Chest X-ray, AP view. Patient: 66 years old, sex M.
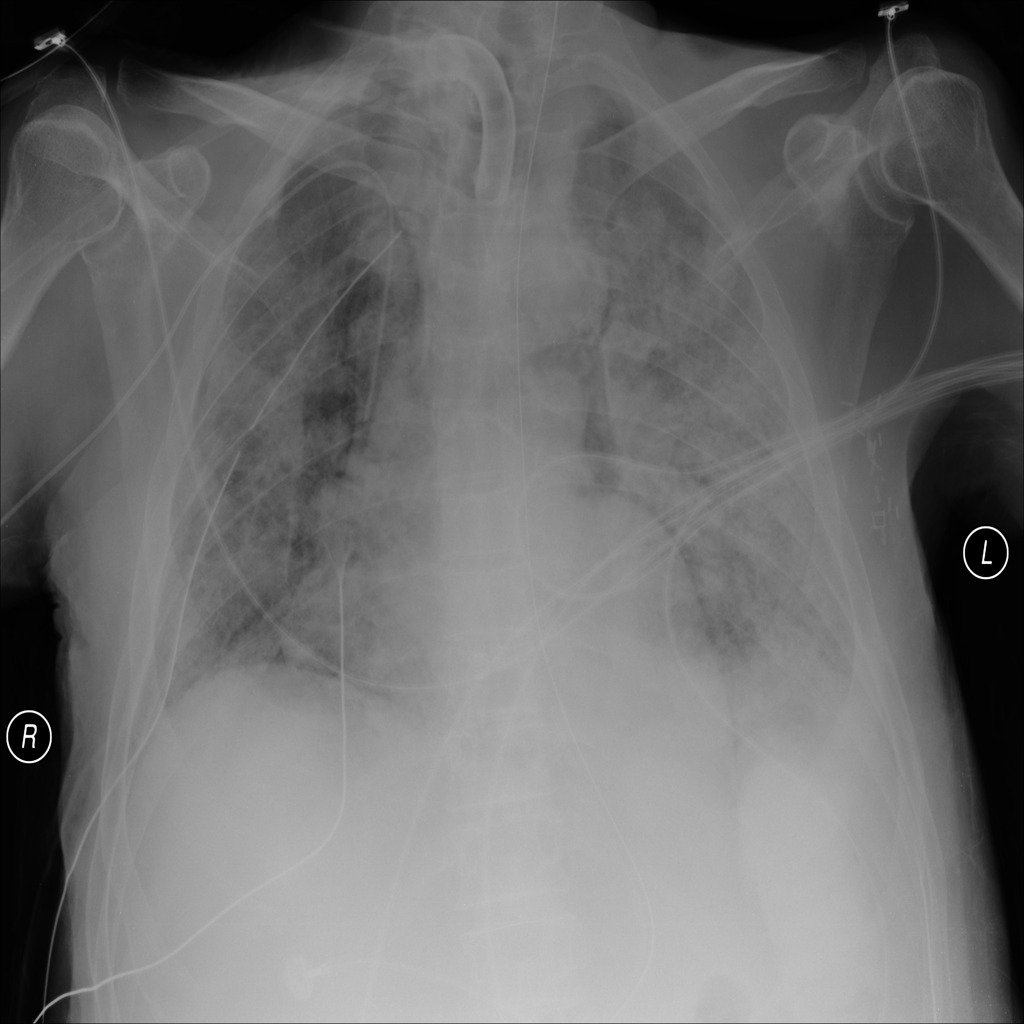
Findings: Pneumothorax